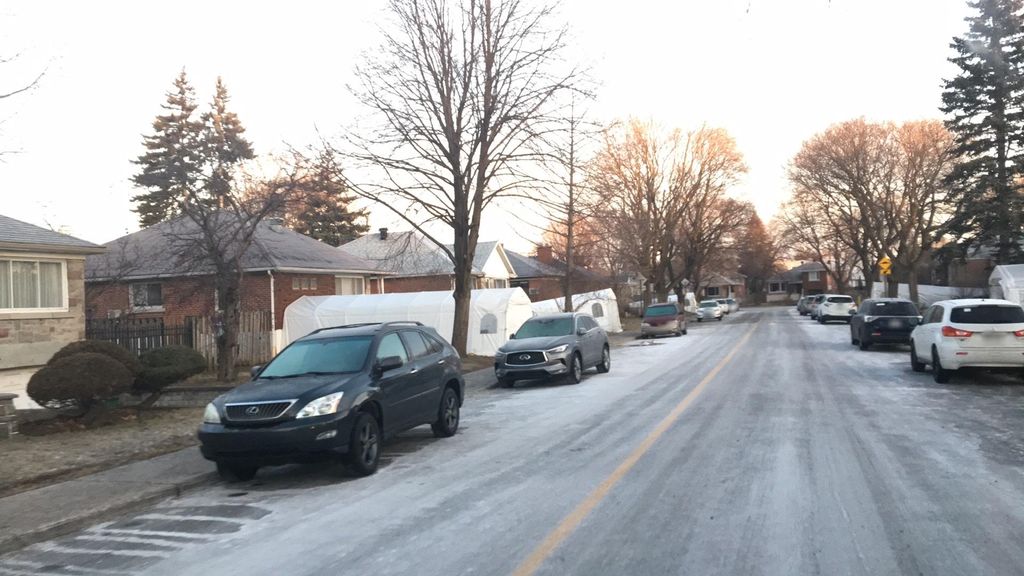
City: montreal